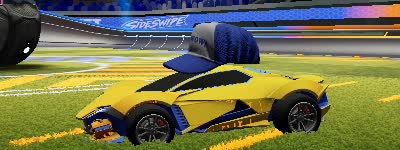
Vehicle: werewolf